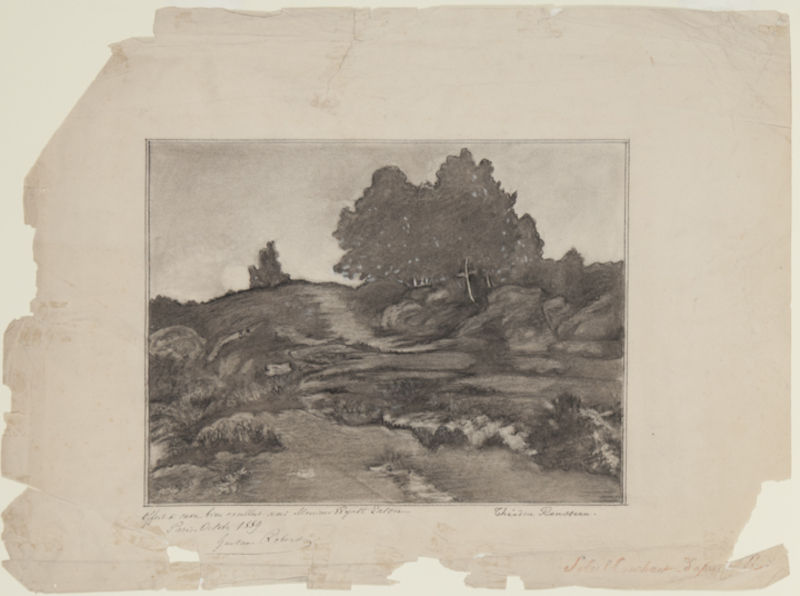
Titel: Sunset
Künstler: Théodore Rousseau
Standort: Amherst (Massachusetts, USA)
Institution: Mead Art Museum, Amherst College
Schlagwörter: baum, landschaft, straße, zeichnung, gras, weg, wiese, horizont, natur, papier, white, black, dark, gray, grey, old, painting, print, stich, löcher, rock, rocks, sky, stone, tree, hill, landscape, nature, horizon, sun, trees, grass, bushes, path, road, view, drawing, paper, ausriss, kupferstich, black and white, hillside, etching, sketch, writing, dirt, valley, leaves, trunk, rectangle, ground, signature, engraving, moon, bush, branches, slope, book, outdoors, page, torn, border, spots, pathway, s, roads, signed, drab, printmaking, bw, damaged, trree, tattered, vc, eartch